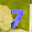
Label: 7